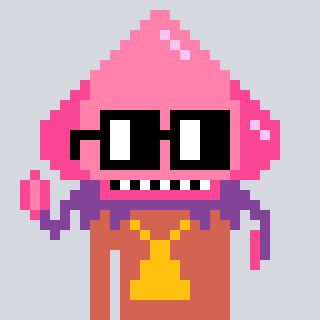
a pixel art character with square black glasses, a squid-shaped head and a peachy-colored body on a cool background